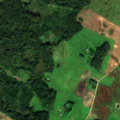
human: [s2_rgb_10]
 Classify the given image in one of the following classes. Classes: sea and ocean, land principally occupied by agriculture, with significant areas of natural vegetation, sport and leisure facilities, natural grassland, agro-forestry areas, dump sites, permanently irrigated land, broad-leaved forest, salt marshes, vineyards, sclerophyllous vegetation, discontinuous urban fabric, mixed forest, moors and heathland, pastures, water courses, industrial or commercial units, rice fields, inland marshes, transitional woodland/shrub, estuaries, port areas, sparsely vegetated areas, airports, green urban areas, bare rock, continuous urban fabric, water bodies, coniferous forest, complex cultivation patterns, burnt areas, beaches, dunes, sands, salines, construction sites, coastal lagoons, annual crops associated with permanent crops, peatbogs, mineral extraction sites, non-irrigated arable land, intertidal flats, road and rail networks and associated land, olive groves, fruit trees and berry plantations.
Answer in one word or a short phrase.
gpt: non-irrigated arable land, complex cultivation patterns, broad-leaved forest